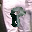
Label: 8